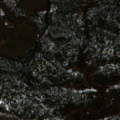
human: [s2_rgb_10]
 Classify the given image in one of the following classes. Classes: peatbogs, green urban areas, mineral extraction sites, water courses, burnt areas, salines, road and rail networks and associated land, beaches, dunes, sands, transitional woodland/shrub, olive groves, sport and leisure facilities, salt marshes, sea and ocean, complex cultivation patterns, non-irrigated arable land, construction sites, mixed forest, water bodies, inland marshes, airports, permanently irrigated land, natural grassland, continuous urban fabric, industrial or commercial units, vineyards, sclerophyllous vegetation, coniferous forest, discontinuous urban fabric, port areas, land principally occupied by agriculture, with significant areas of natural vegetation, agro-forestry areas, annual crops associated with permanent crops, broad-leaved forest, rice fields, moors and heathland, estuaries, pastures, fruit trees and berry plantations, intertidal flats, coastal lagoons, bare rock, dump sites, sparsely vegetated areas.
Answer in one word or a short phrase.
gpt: coniferous forest, mixed forest